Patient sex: F
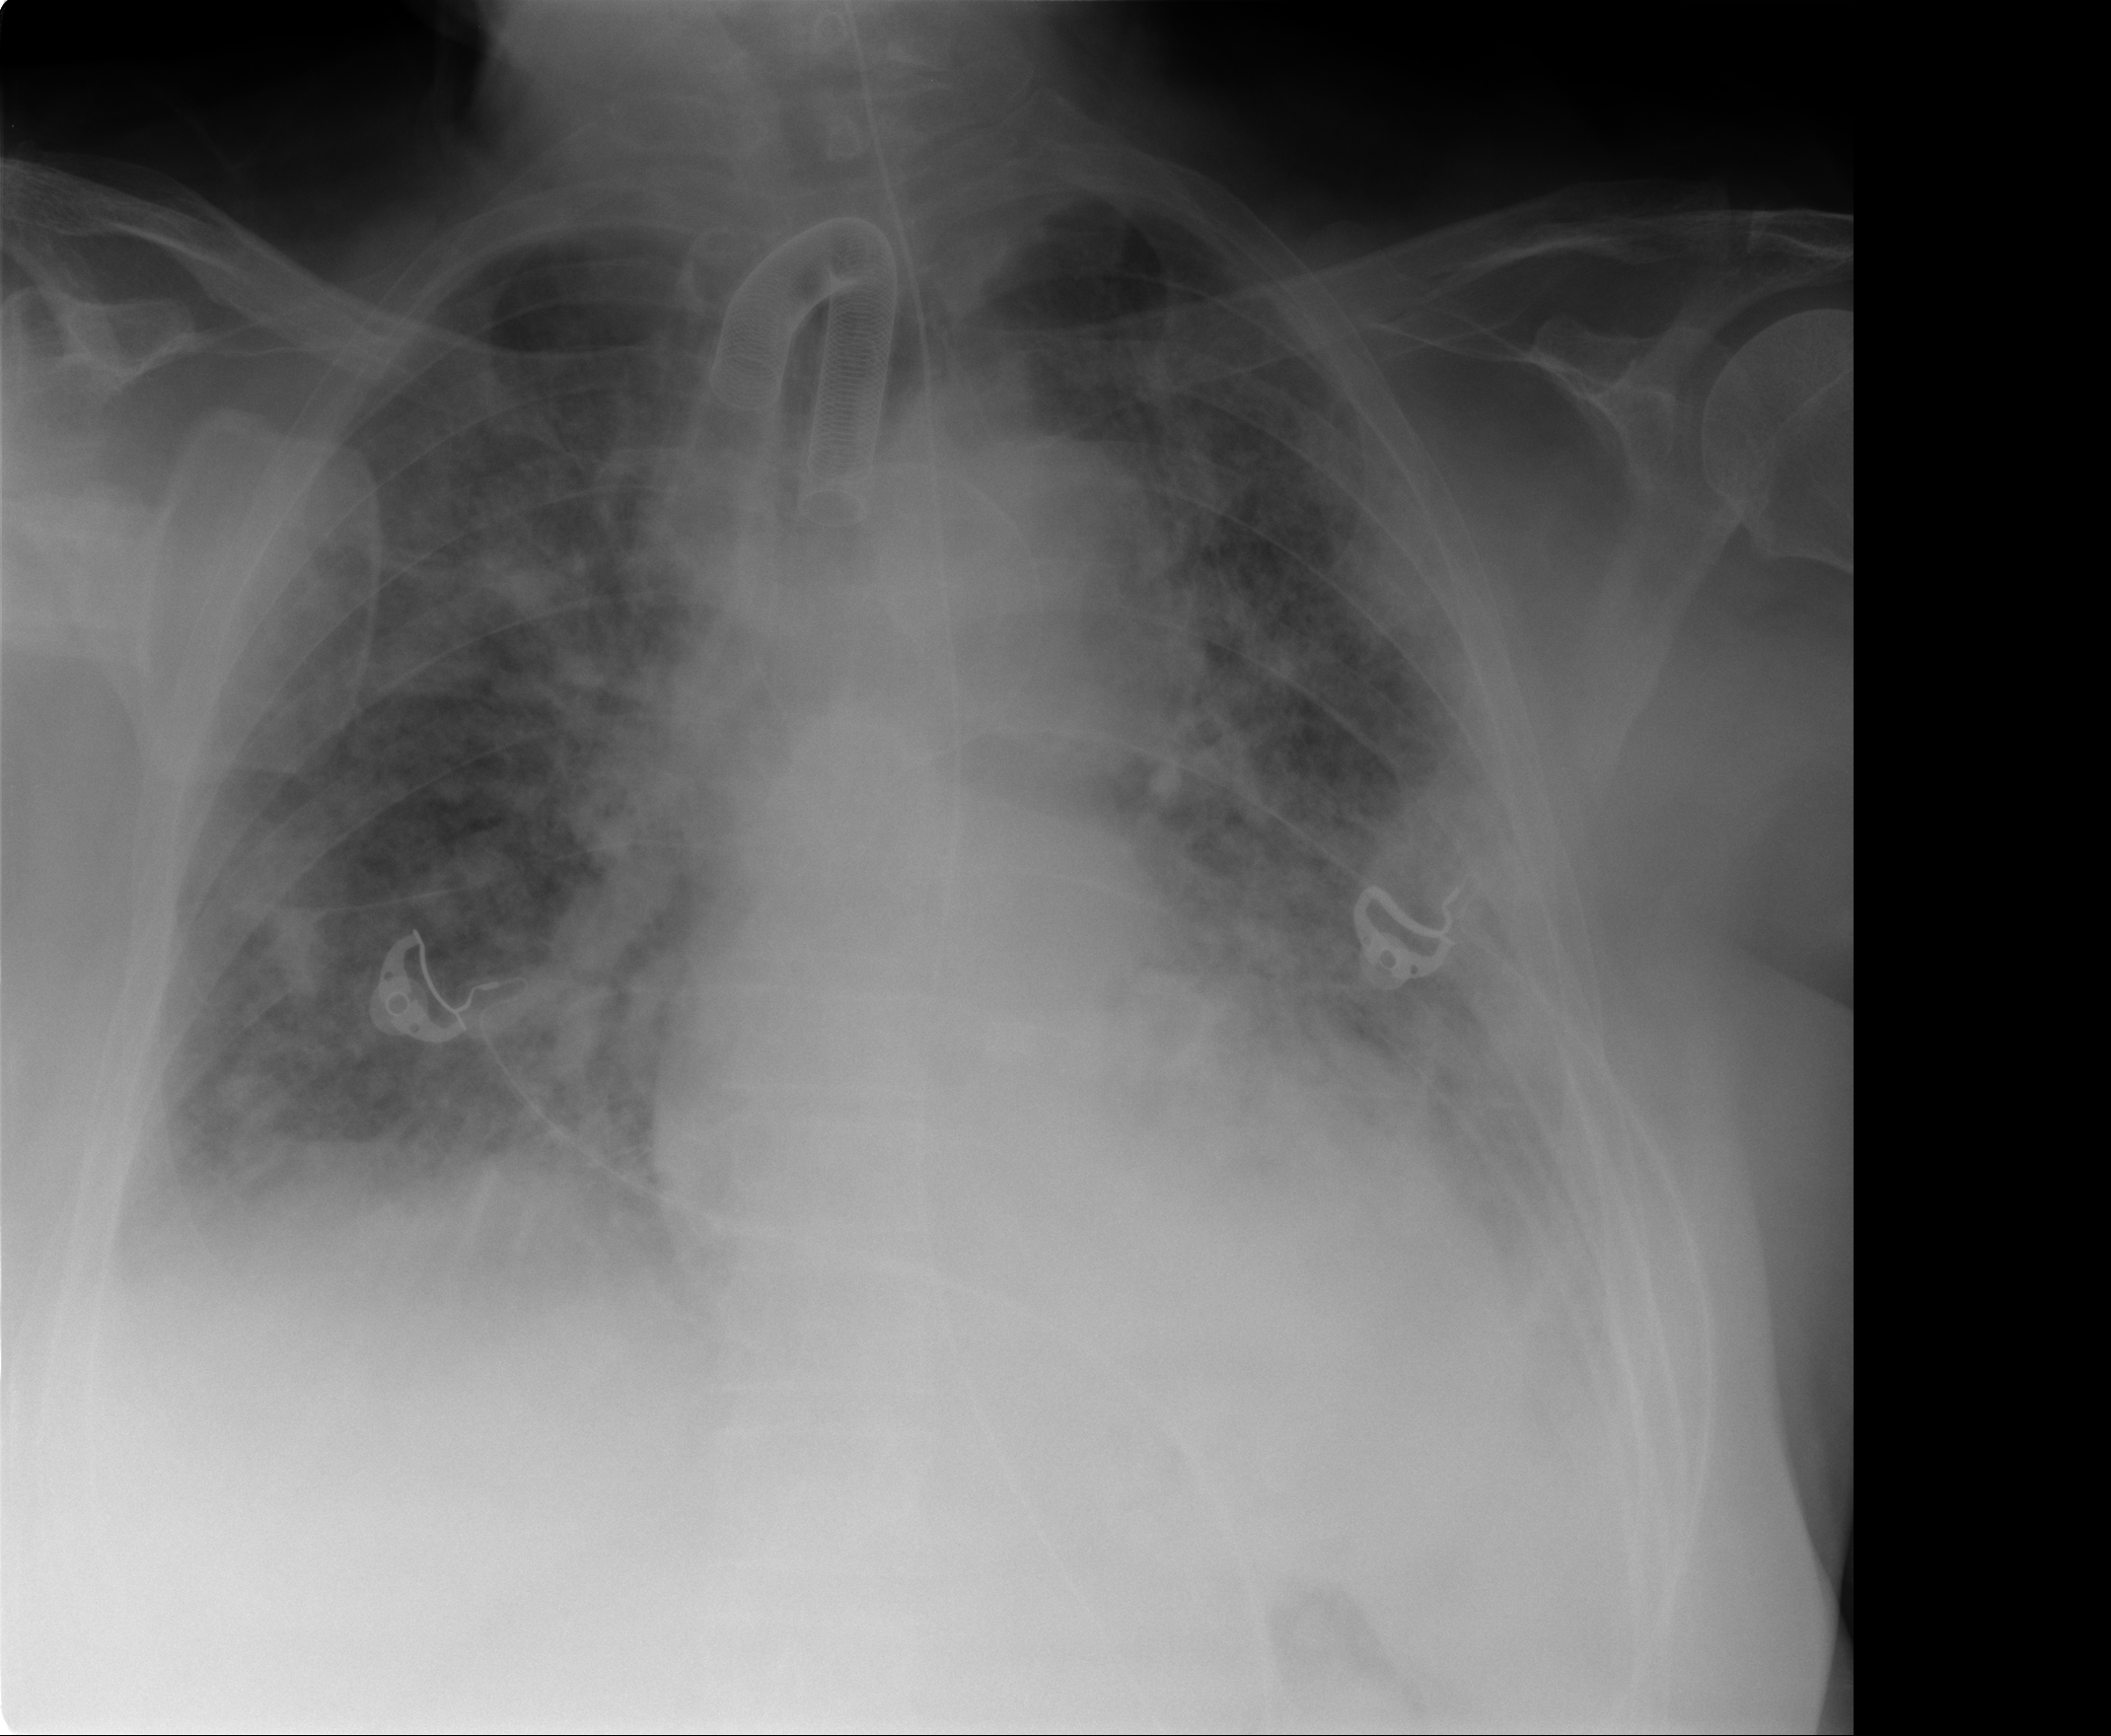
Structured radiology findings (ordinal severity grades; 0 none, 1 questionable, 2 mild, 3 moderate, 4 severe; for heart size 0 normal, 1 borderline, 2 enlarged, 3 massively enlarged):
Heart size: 2
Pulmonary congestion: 3
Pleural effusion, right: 2
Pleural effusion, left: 2
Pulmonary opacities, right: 4
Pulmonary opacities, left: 4
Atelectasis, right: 2
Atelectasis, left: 2